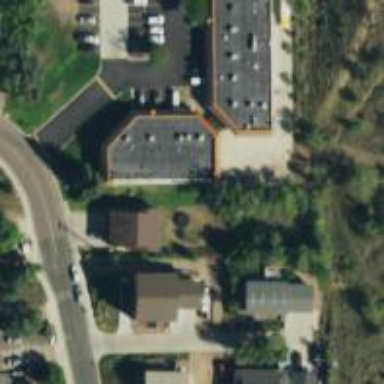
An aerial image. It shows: Veterinary facility.